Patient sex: M
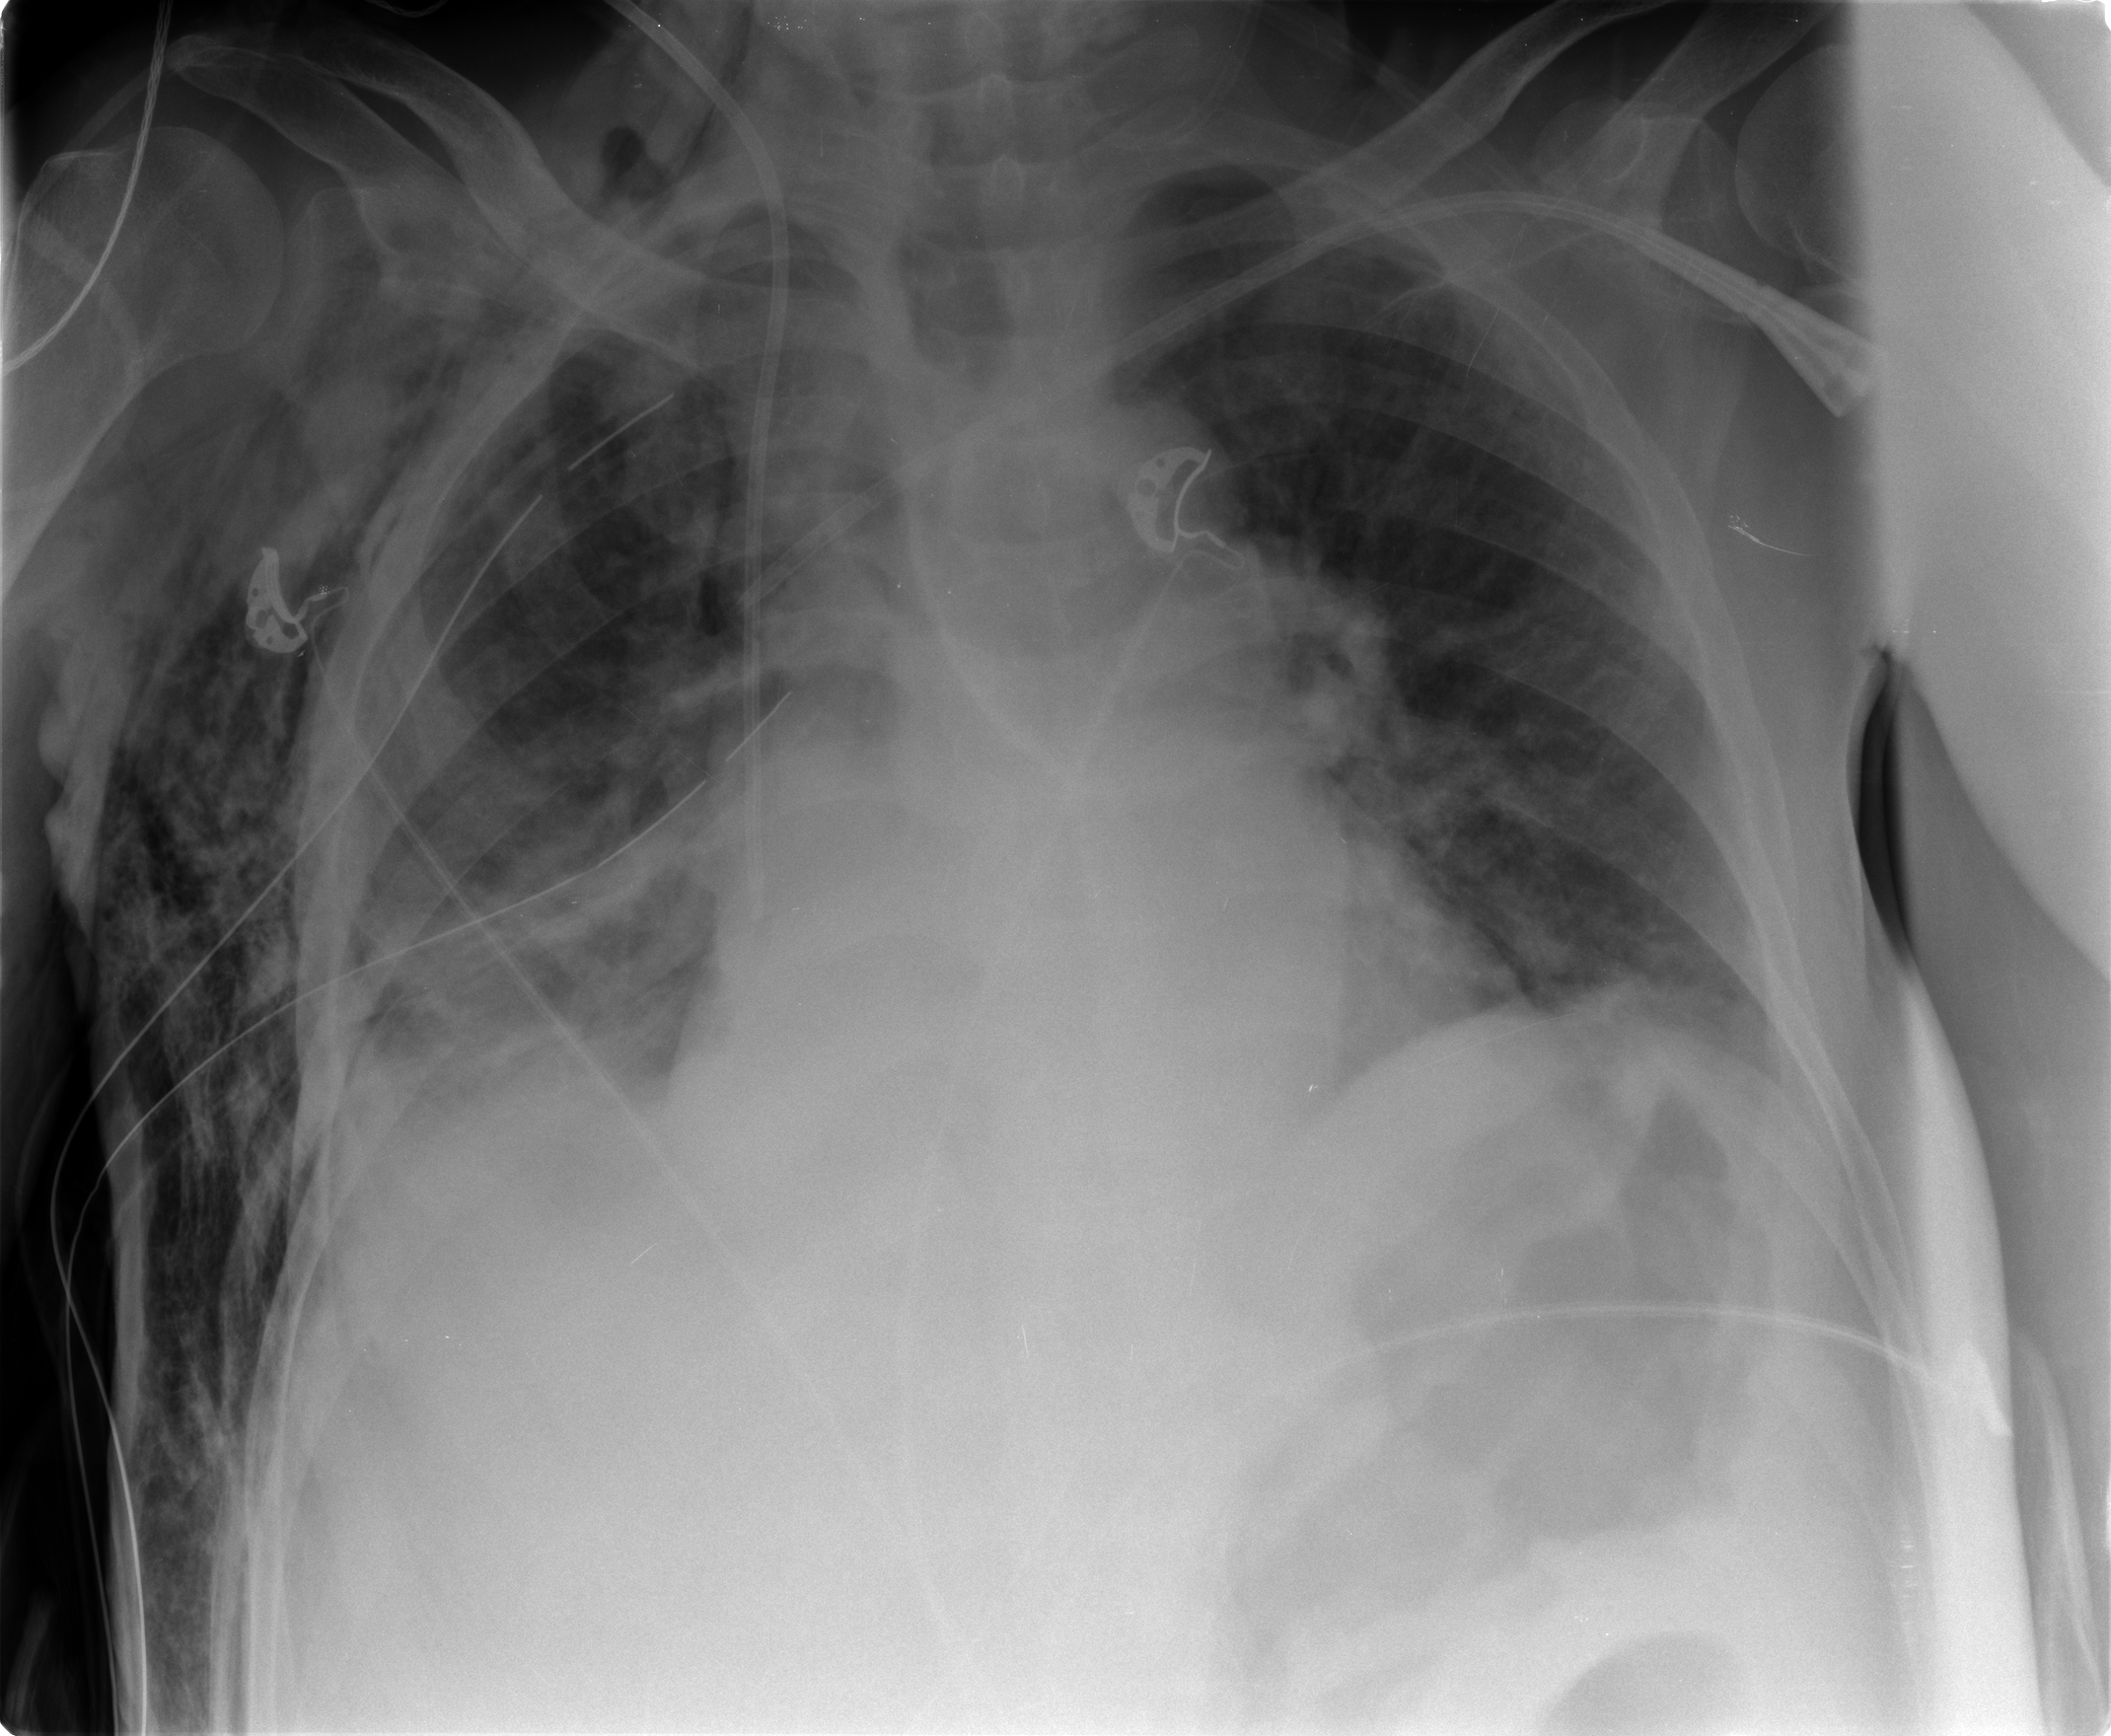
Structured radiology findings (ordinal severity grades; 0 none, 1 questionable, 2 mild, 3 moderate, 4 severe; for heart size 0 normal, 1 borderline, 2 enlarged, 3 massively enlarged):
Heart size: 2
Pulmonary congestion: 1
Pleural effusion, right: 1
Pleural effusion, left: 0
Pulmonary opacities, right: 0
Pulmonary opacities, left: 0
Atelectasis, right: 2
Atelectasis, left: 1